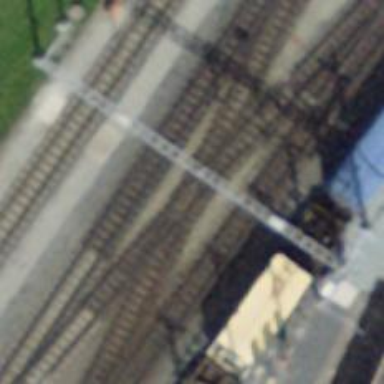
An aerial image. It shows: Railway crossing.